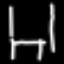
Label: chair